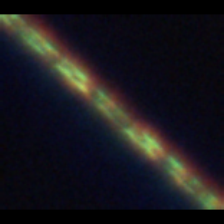
Taxon: Chaetoceros
Group: Diatoms